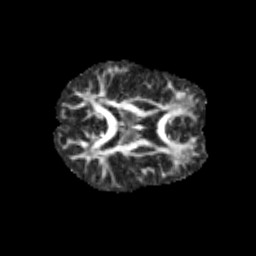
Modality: FA
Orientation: axial
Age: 13
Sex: male
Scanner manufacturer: siemens
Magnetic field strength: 3 T
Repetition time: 3.8 s
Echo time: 0.07 s